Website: crate-barrel
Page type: account-selection
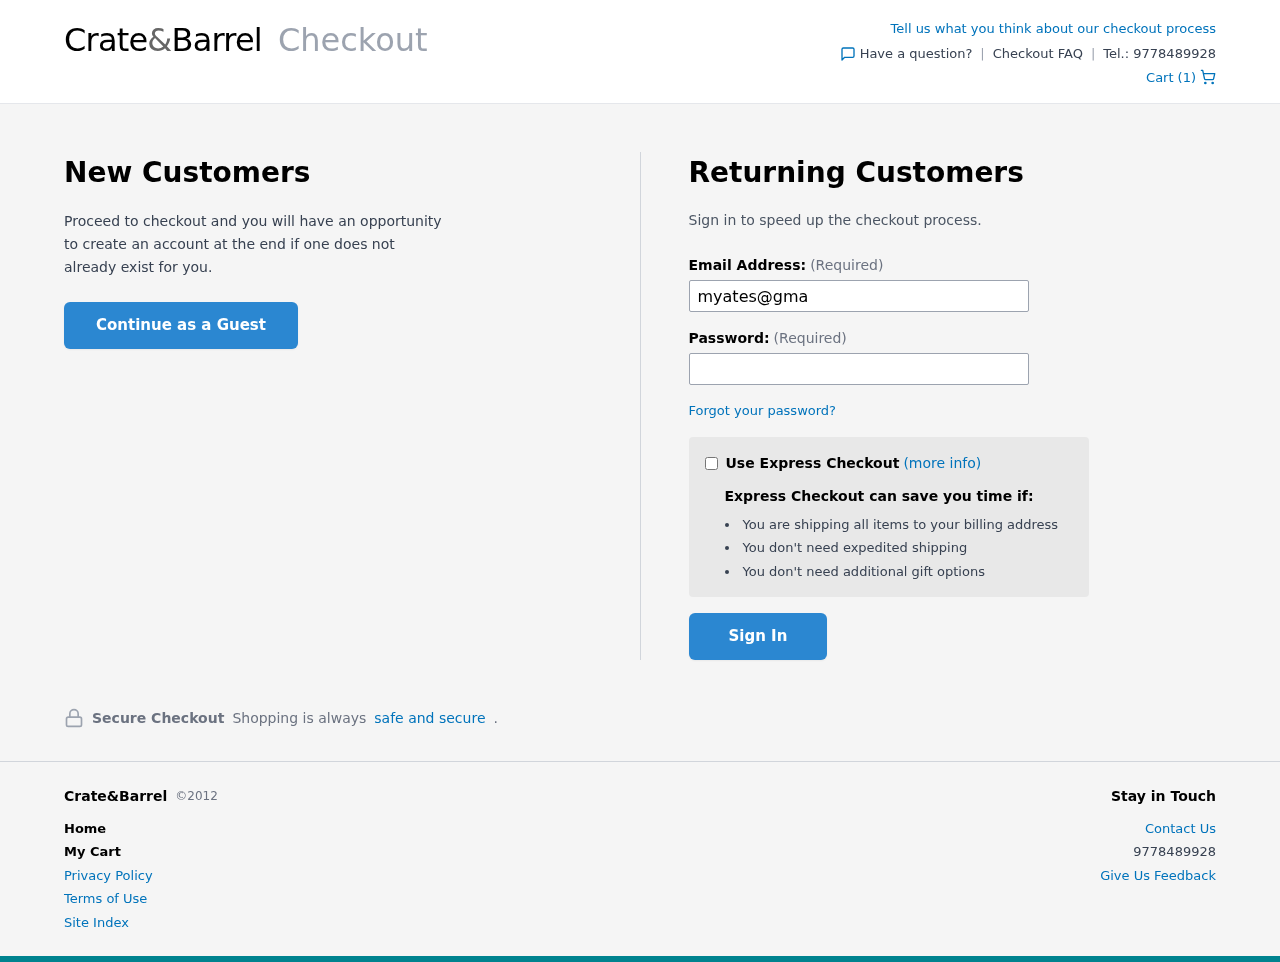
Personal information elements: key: PII_EMAIL
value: myates@gmail.com
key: PII_PHONE
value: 9778489928
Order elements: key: ORDER_NUM_ITEMS
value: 1